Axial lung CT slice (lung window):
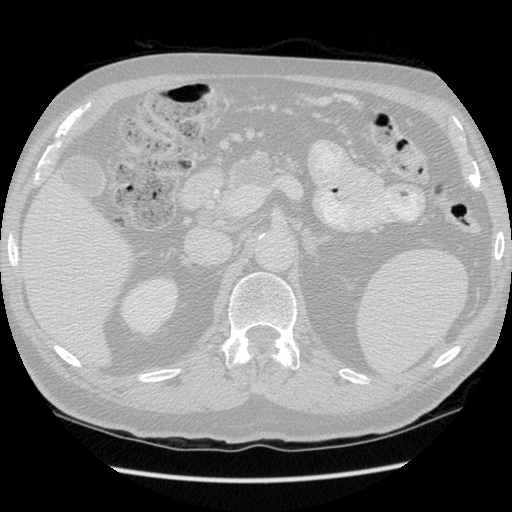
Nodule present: no